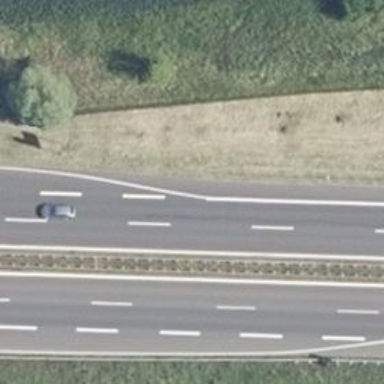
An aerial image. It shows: Asphalt trunk motorway.